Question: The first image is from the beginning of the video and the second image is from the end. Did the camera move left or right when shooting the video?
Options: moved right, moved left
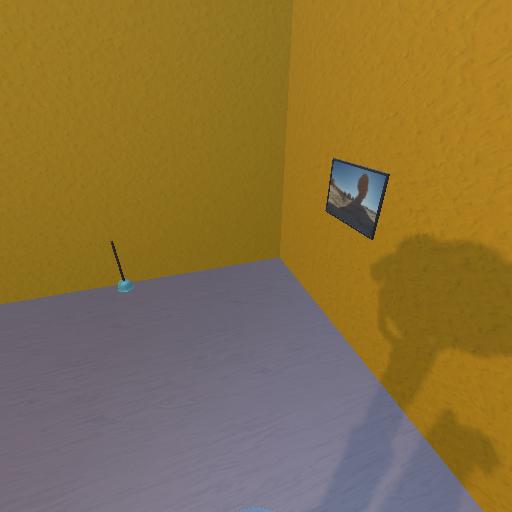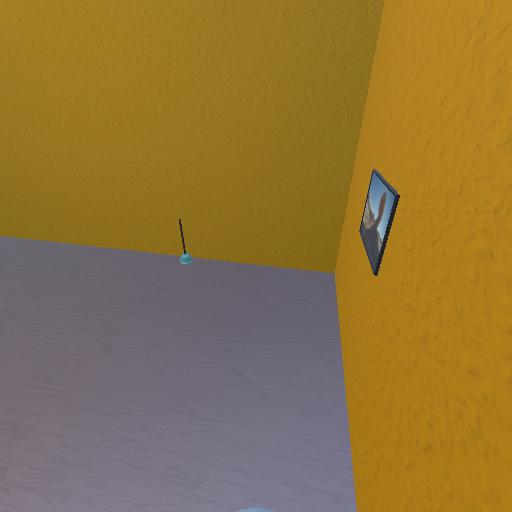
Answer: moved right